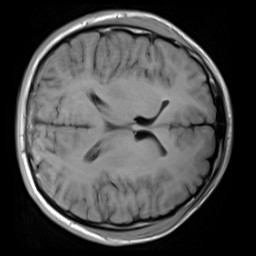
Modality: T1w
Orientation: axial
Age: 22
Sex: male
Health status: healthy
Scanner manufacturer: siemens
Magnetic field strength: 3 T
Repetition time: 4.1 s
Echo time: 0.0085 s